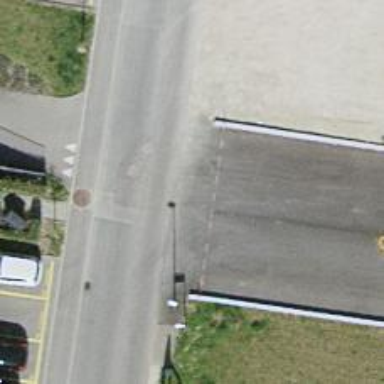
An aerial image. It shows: Lift gate barrier.